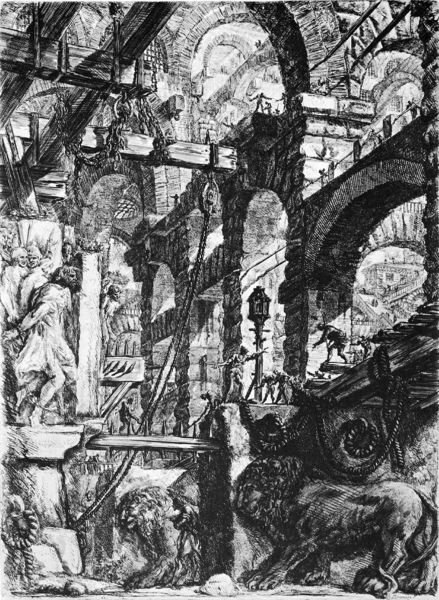
Titel: Traktat: Vedute di Roma
Künstler: Giovanni Battista Piranesi
Schlagwörter: schatten, menschen, stadt, holz, lampe, laterne, licht, zeichnung, henker, stein, steine, brücke, kirche, arbeit, bogen, arbeiter, seile, balken, steinmetz, ring, bögen, fugen, gewölbe, torbogen, flaschenzug, seil, ketten, handwerker, hölle, löwe, bau, konstrucktion, yeichnung, unterirdich